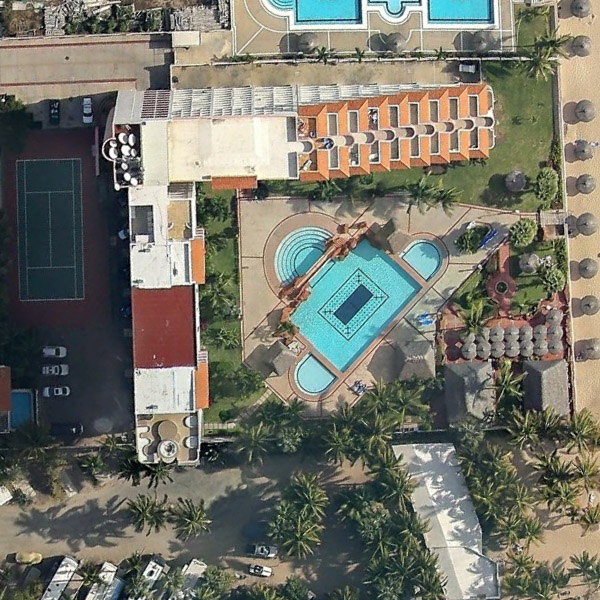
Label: Resort